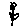
Label: flower